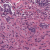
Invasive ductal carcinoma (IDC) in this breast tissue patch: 1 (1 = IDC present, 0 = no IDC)